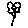
Label: flower